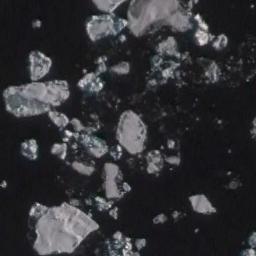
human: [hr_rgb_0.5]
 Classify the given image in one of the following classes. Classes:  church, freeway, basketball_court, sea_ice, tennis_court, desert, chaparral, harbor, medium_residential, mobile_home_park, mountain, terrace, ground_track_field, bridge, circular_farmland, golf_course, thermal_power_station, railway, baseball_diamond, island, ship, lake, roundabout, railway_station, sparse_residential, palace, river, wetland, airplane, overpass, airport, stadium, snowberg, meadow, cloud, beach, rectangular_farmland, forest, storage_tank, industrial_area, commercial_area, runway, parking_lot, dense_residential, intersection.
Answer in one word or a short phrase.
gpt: sea_ice